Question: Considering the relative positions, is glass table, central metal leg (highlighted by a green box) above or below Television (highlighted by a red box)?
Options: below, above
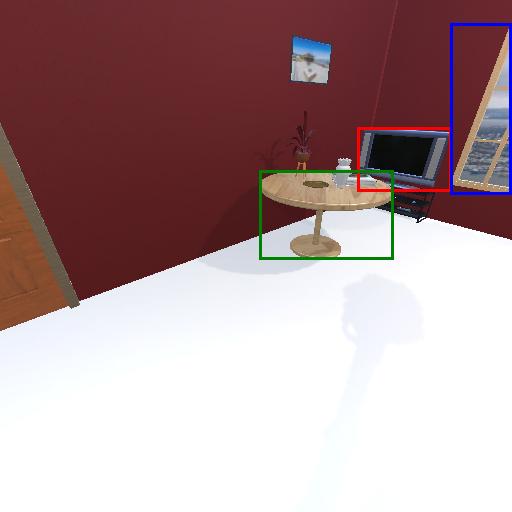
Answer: below